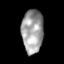
Tissue: skin
Cell type: Epithelial cells
Senescence score: 0.241
Nuclear area (px): 915
Mean DAPI intensity: 159.497